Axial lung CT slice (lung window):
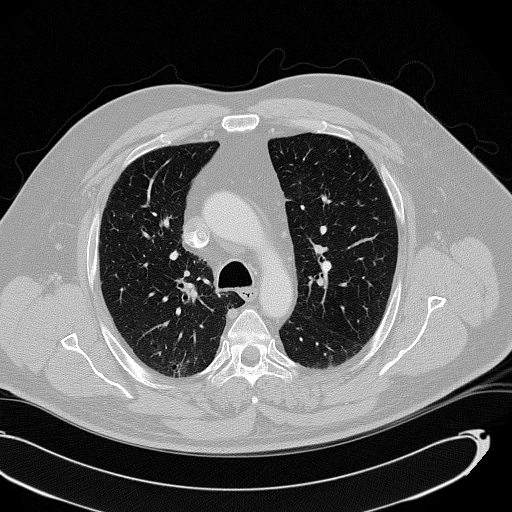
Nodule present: yes
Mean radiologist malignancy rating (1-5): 2.5